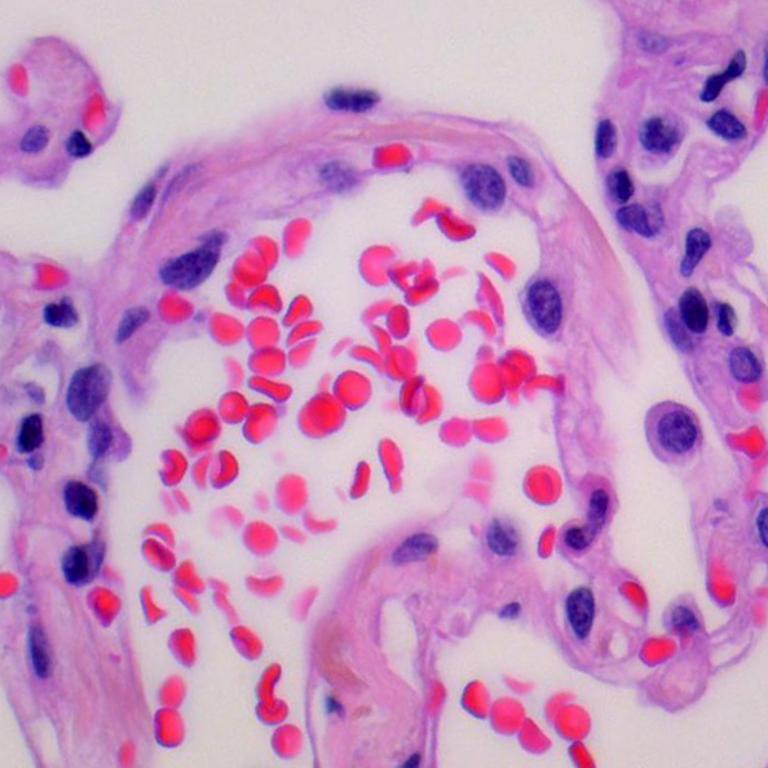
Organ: lung
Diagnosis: benign